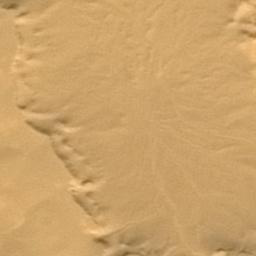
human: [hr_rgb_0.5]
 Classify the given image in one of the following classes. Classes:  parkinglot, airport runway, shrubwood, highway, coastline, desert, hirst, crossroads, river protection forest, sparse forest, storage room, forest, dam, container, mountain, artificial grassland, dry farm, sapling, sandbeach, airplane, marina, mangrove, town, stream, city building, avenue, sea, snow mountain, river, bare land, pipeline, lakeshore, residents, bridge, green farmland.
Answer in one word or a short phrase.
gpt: desert